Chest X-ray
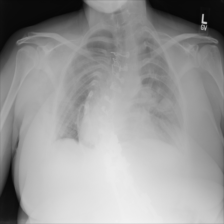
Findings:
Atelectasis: negative
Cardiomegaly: negative
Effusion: negative
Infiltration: negative
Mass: negative
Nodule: negative
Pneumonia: negative
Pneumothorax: negative
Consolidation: negative
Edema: negative
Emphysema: positive
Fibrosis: negative
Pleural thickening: negative
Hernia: negative